Question: I have 3 ASP.NET MVC websites running with Entity Framework on SQL-Server. Each site runs as an independent app with independent databases. I want to enable business clients to create "Passports" aka tokens that allow them to login into one site while simultaneously logging them into other sites. In order to log into a site, the passport must have a valid"Visa" issued via the Passport system, Passports can be administrated with a Passport Site Manager, which can be used by administrators to access user account information from websites A,B, and C and do admin stuff. In a sense, a Passport can be thought of as having one-to-one correspondence with people's real identity.

Here are my questions, how do I pass a user login attempt from site A to check it with the passport database, and return the result to Website A? How do I keep this communication hidden? In other words, so that only the Website apps A,B,C can check a login attempt with the passport database? Should there be another app that provides that interface? Would it be an ASP.NET Web API?
The second part of my question, once a user logs into site A, they should not have to retype their credentials to get into sites B and C. Instead, upon logging into site A they create sessions with sites B and C, or generate a key that can authorize sessions with sites B and C. What would this process look like?
I'm not looking for a complete solution, but If you can point me towards an example, towards the documentation for the technologies/libraries/objects I would find useful.
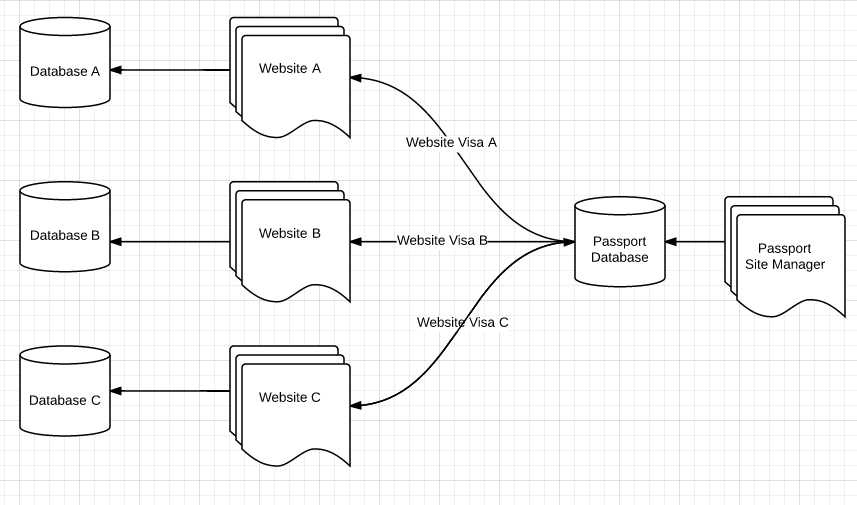
Answer: What you are looking for is available in <URL>. Look through the developer kit on the site and what you want is fairly easily accomplished.
Your "Passport Site" is referred to as a Security Token Service(STS). Website A,B and C are called Relying Parties (RP). Considering a simple case where you implement your STS using ADFS 2.0 (all your users are maintained in Active Directory). Windows Identity Foundation (WIF) has ASP.NET authentication modules that can work out of the box with ADFS 2.0 over SAML. The STS represents user information in form of "Claims" and creates a X509 signed token with all the claims and provides that as a cookie to the user. RPs can read the token, verify the signature and use the claims for their authentication and authorization purposes.
A sample flow is explained below:
a. User visit's Website A for first time
1. WIF module checks cookies for a valid token. Since user has not logged in, there is no token.
2. WIF does a HTTP redirect of the user's browser to the STS site using a special URL that conveys who the intentions (login/logout, RP name, etc.).
3. STS site checks for the token and since it is not present, displays the login page.
4. User Logs in and is given a token with the user's claims. There is also a second token specific to the RP's name given (this indicates login for the RP). STS redirects back to the requesting RP.
5. WIF module on Website A now recognizes the token and uses it for AuthN and AuthZ.
b. Consider now that the user visits Website B.
1. WIF module checks for a valid token. Since it is not present there is no token.
2. WIF does a HTTP redirect to the STS again with different paramters (RP changed)
3. STS checks for login token. Since User has already logged in, it is present.
4. STS creates a token for the Website B and redirects back to Website B.
5. Website B WIF module recognizes the token and uses it for AuthN and AuthZ
User did not have to log in again with his user name and password.
The complexity of this system is handling individual site log outs and communicating log out of a user across multiple RPs. There is also a need for maintaining the correct SSL certificates as the whole system relies on it.
Some cases also have an "Active" scenario (the one I described was "Passive" with the browser doing all the running around) where programmer has to code the redirects.